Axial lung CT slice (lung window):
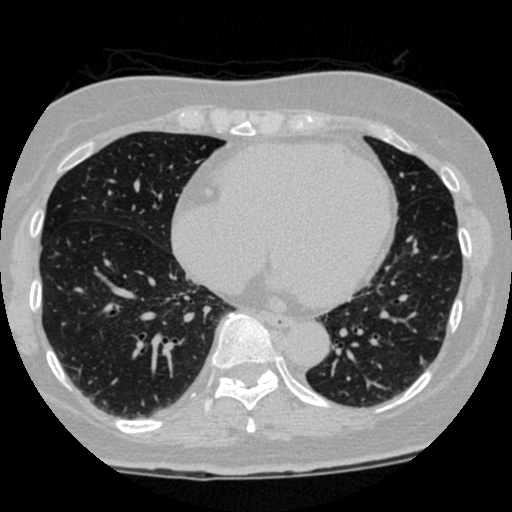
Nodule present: no